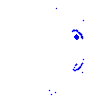
Particle: electron